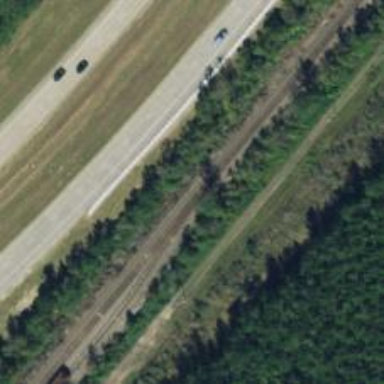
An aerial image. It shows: Railway track.